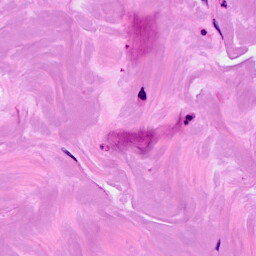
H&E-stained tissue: Breast